Field crop: tomato
Growth stage: 2
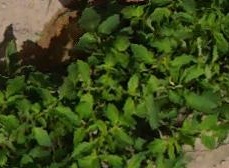
Species: tomato